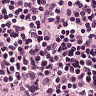
Metastatic tissue present: no